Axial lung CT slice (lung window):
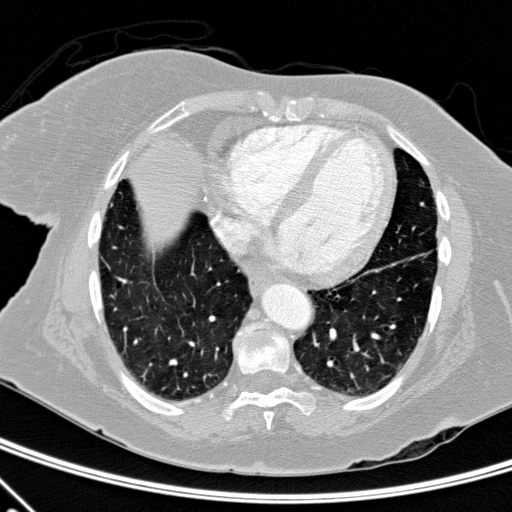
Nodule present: no